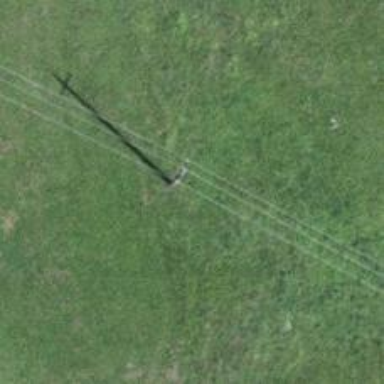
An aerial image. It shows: Minor power line.